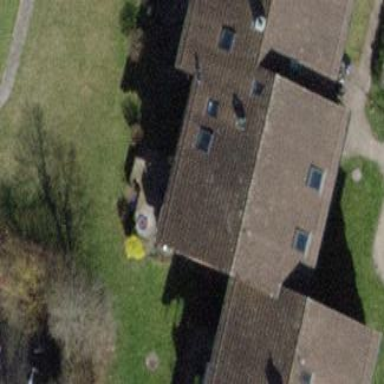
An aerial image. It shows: Building with tiled roof.